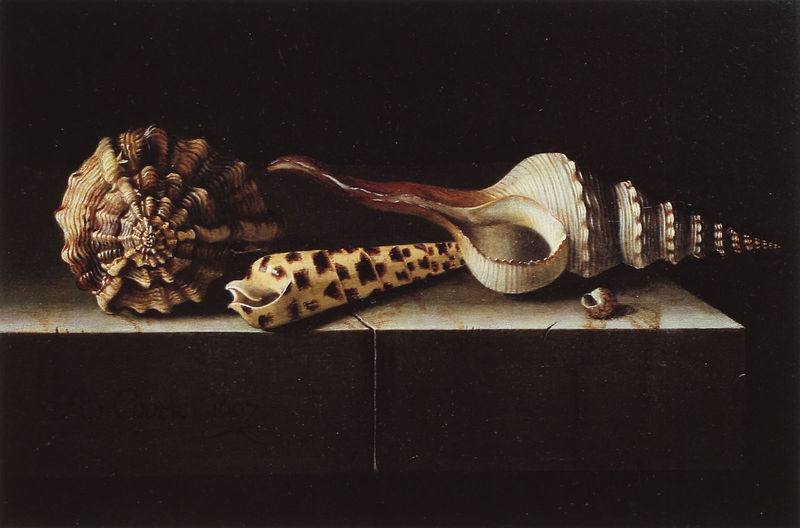
Titel: Muschelstilleben
Künstler: Adriaen Coorte
Institution: Privatsammlung
Schlagwörter: braun, tisch, beige, muster, streifen, muschel, muscheln, schnecke, schneckenhaus, spirale, zepter, trompeloil, riffel, schneckengehäuse, windungwn